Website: lowes
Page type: cart
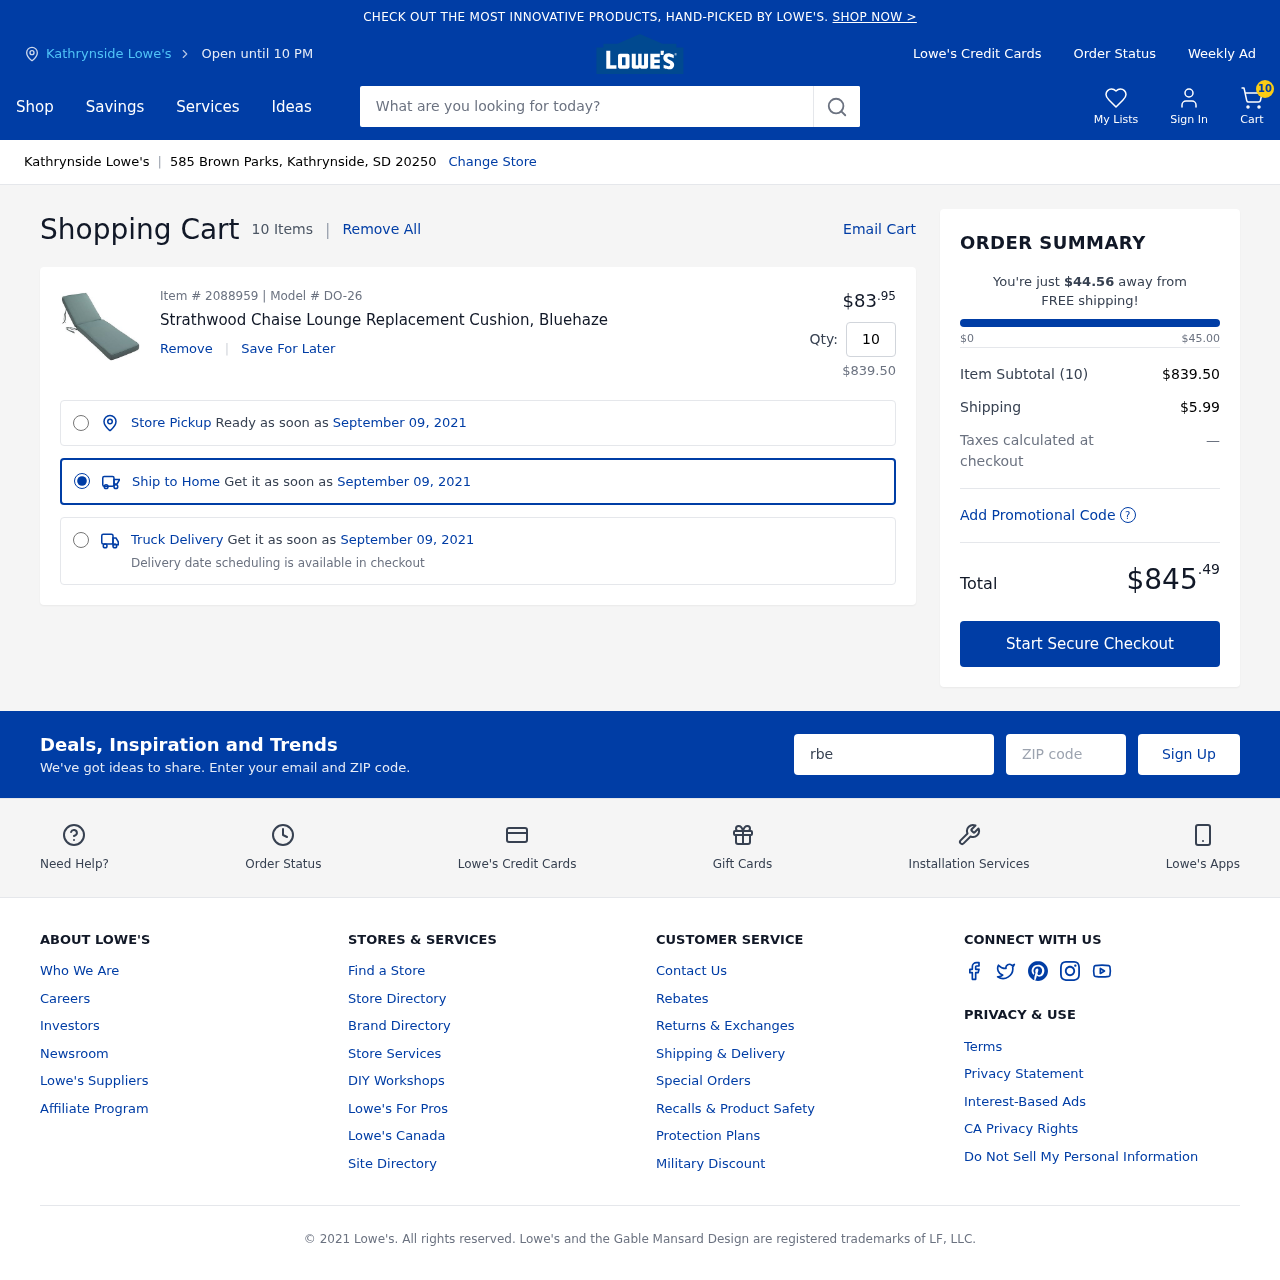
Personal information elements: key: PII_CITY
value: Kathrynside Lowe's
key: PII_EMAIL
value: rbell@hotmail.com
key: PII_POSTCODE
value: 20250
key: PII_STREET
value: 585 Brown Parks
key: PII_CITY_STATE_ZIP
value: Kathrynside, SD 20250
Product elements: key: PRODUCT1_NAME
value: Strathwood Chaise Lounge Replacement Cushion, Bluehaze
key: PRODUCT1_PRICE
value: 83.95
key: PRODUCT1_QUANTITY
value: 10
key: PRODUCT1_SUBTOTAL
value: $839.50
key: PRODUCT_ITEM_NUMBER
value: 2088959
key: PRODUCT_MODEL_NUMBER
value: DO-26
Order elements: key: ORDER_NUM_ITEMS
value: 10
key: ORDER_NUM_ITEMS
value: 10 Items
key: ORDER_DELIVERY_DATE
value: September 09, 2021
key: ORDER_SUBTOTAL
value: $839.50
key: ORDER_SHIPPING_COST
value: $5.99
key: ORDER_TOTAL
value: $845.49
Search elements: key: HEADER_SEARCH
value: What are you looking for today?